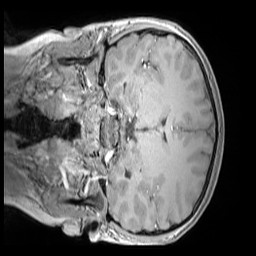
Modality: MP2RAGE
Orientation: coronal
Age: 11
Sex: male
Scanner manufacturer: siemens
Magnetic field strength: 3 T
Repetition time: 4 s
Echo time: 0.00303 s